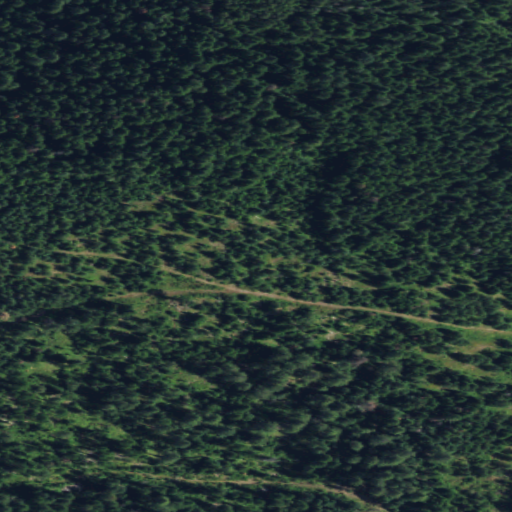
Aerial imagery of mountain in Washington named Wilson Mountain containing only evergreen forest